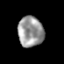
Tissue: prostate
Cell type: T cells
Senescence score: 0.1945
Nuclear area (px): 758
Mean DAPI intensity: 153.311